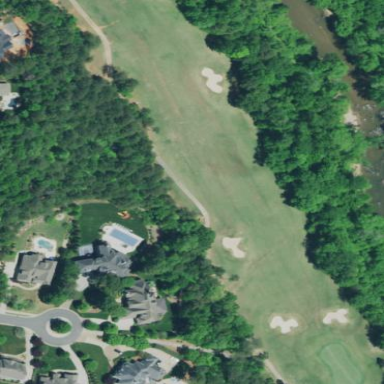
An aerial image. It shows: Rough area in golf course.